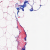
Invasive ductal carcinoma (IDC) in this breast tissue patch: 0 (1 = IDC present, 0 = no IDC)